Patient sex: F
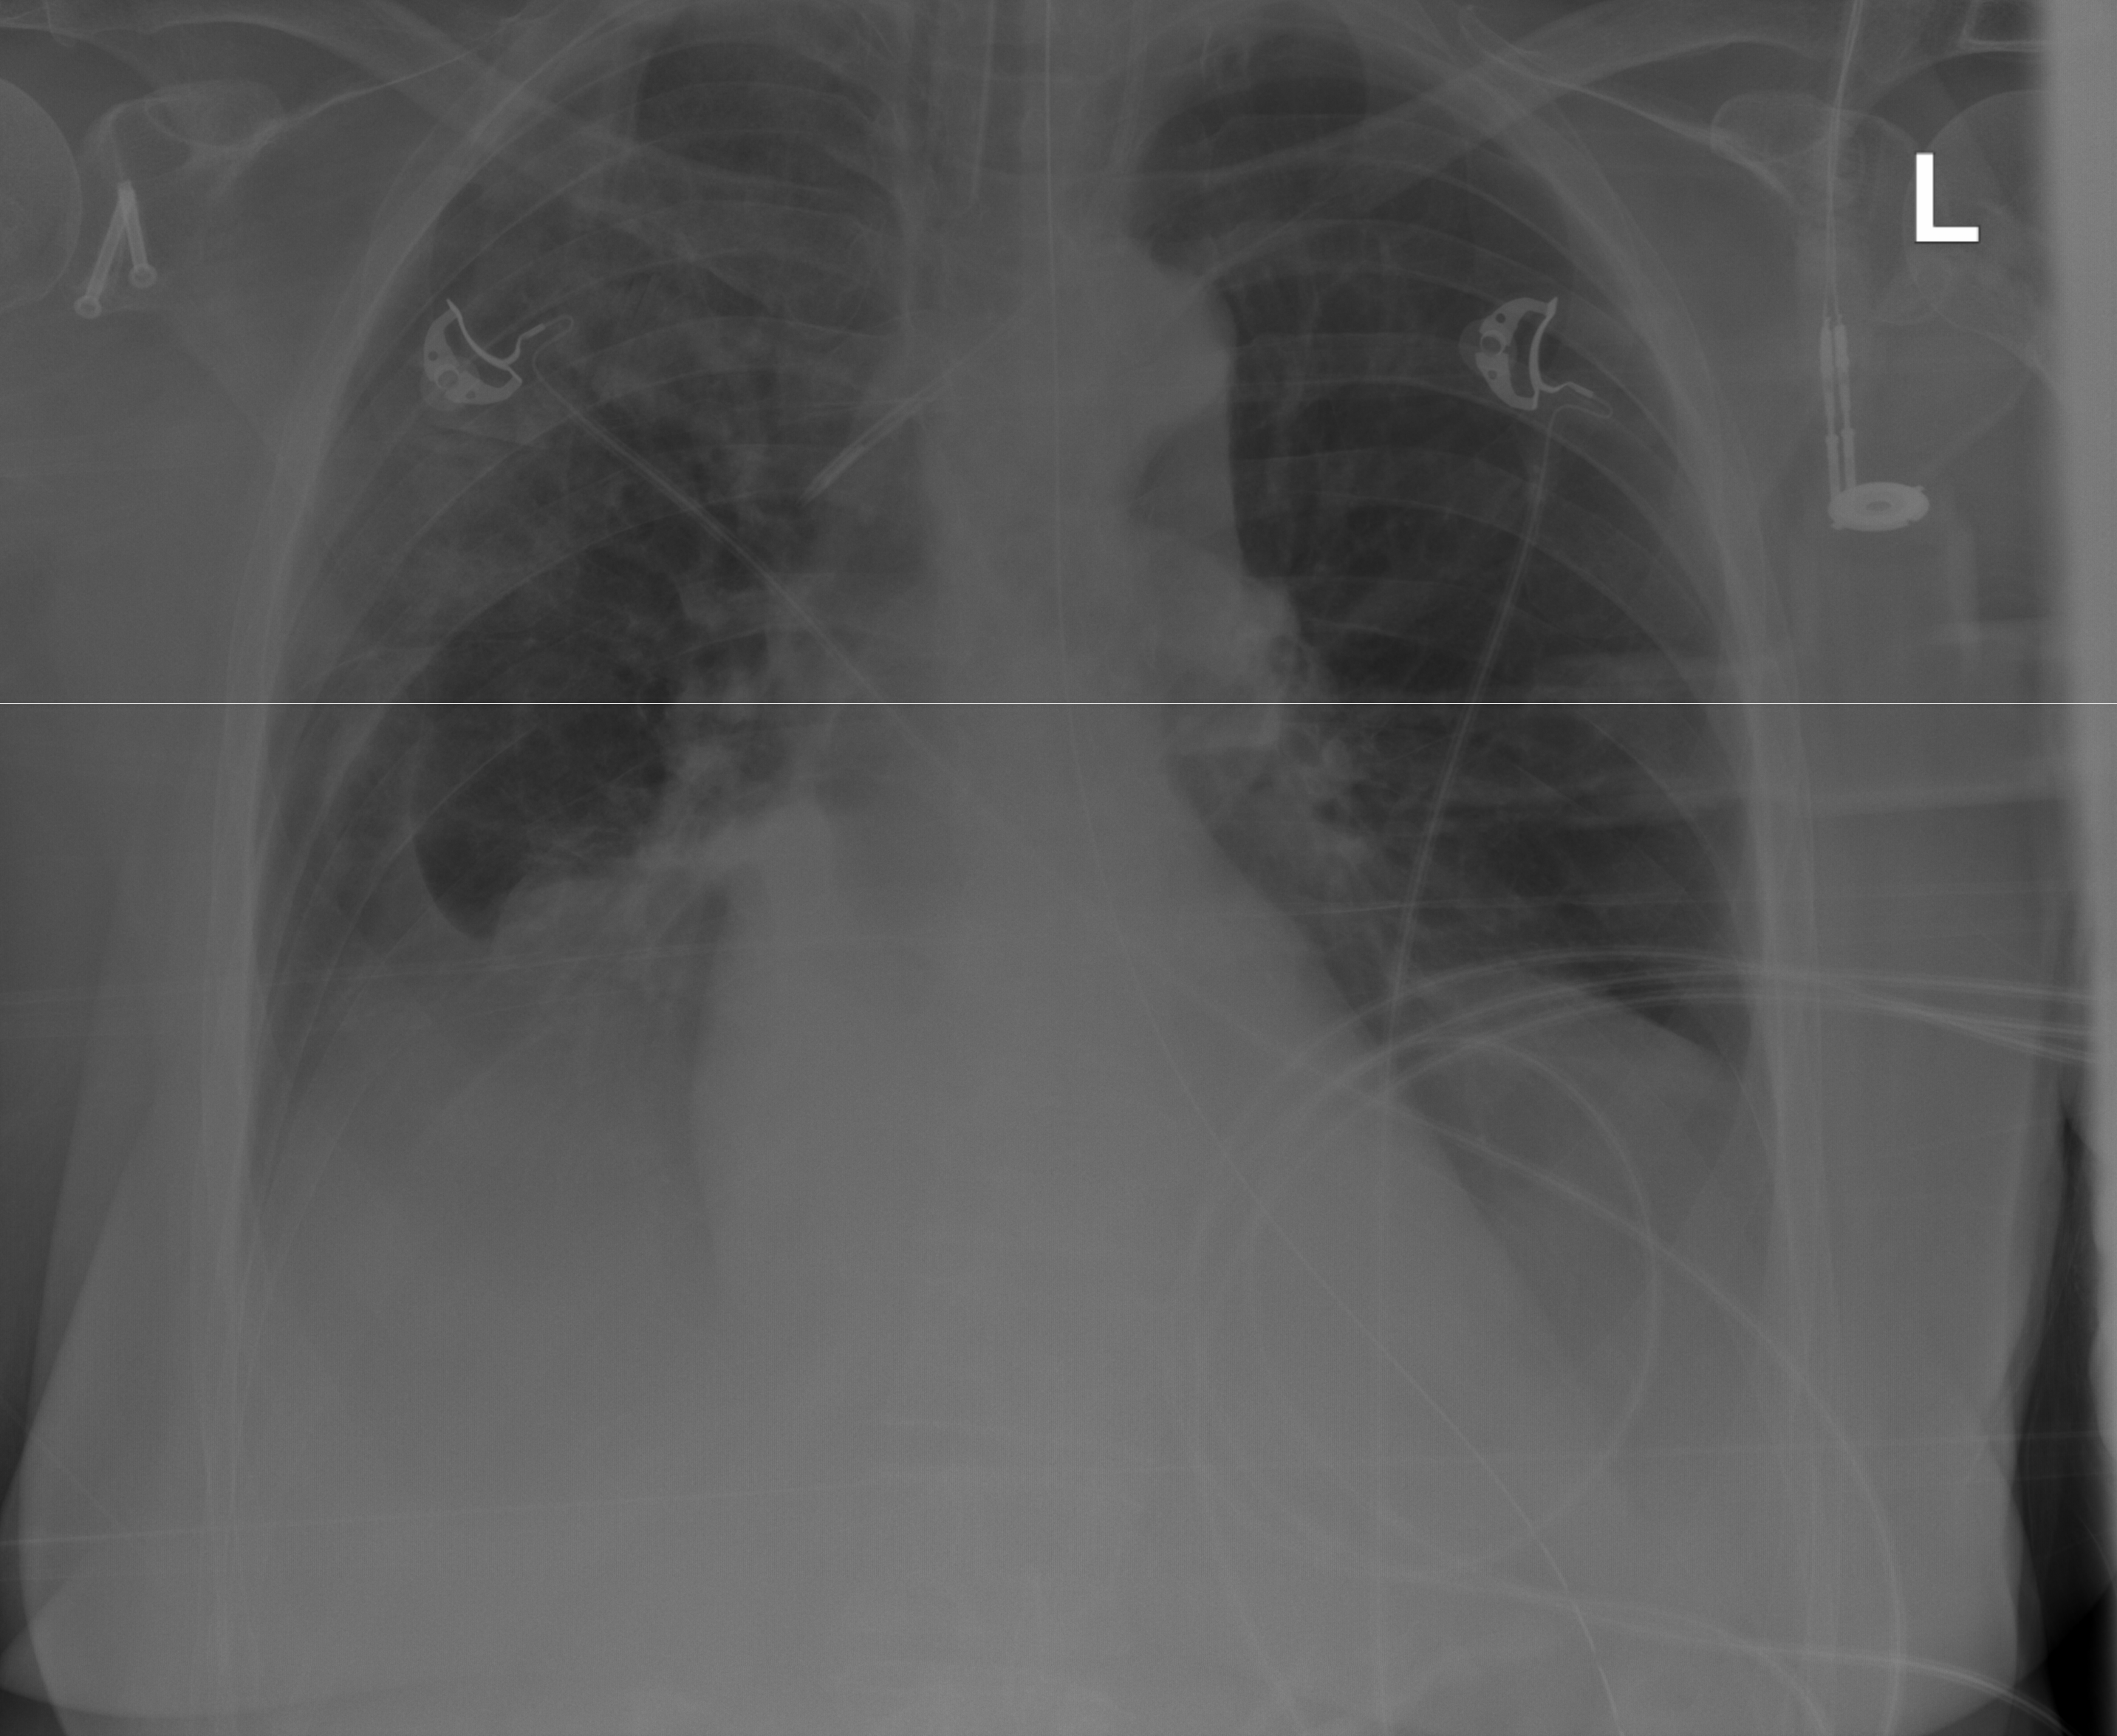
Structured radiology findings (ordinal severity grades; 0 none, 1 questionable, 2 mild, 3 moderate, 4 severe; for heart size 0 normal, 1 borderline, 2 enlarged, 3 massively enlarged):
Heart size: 0
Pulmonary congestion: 0
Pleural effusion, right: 2
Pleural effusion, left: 0
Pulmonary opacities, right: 3
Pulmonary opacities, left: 0
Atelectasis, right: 3
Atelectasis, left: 2